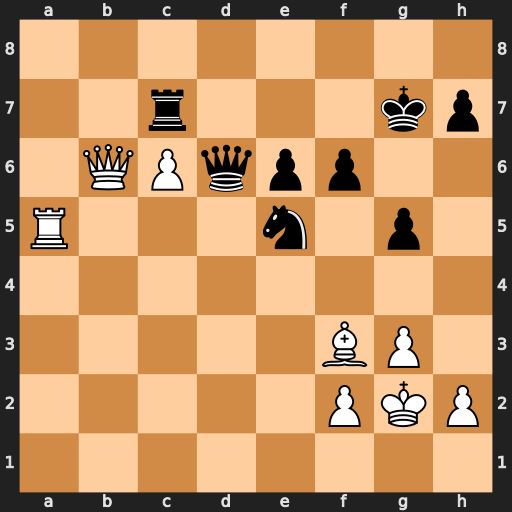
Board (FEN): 8/2r3kp/1QPqpp2/R3n1p1/8/5BP1/5PKP/8
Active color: w
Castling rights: -
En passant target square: -
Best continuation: Ra7 Rxa7 Qxa7+